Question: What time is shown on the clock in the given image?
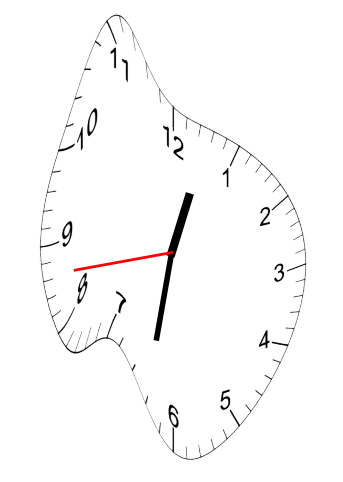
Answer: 12:31:43